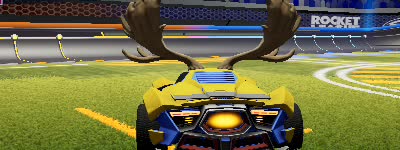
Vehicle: werewolf